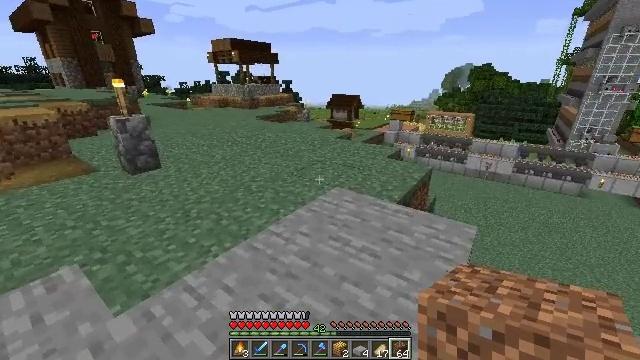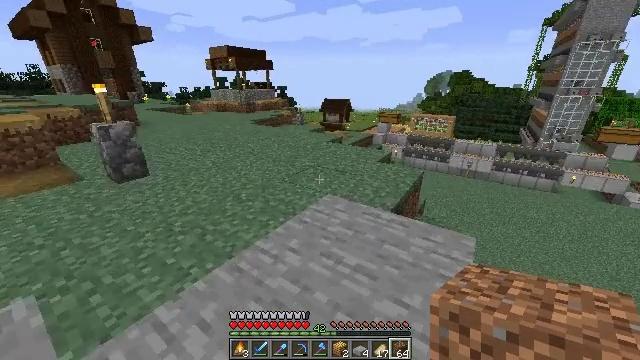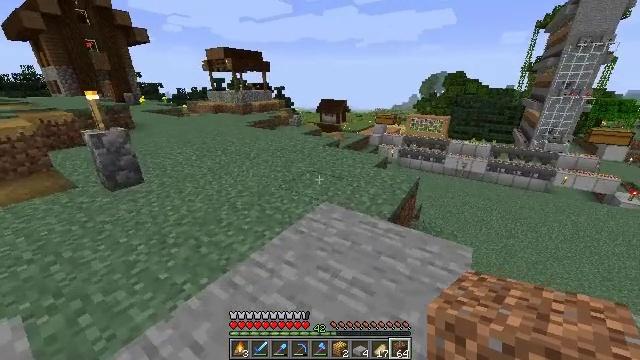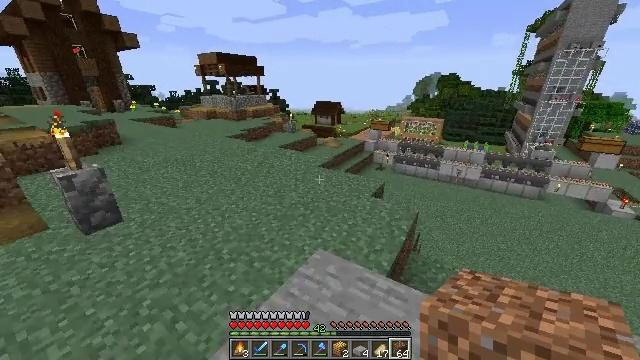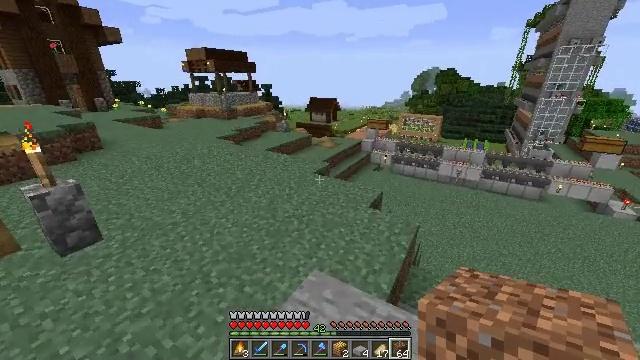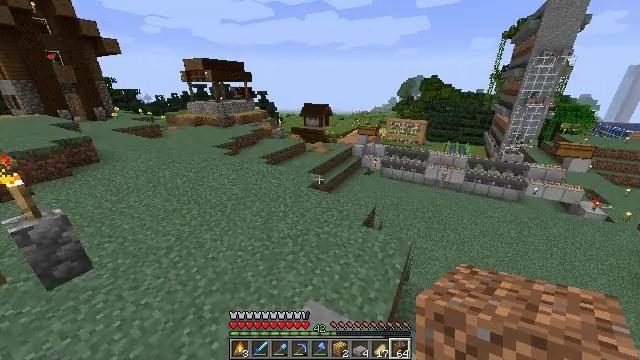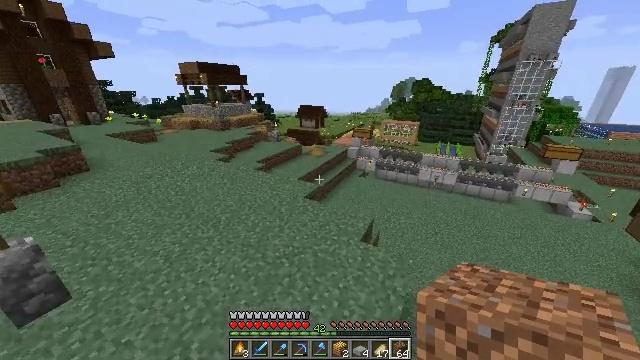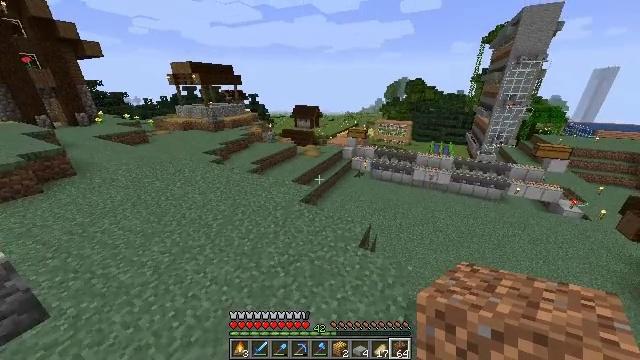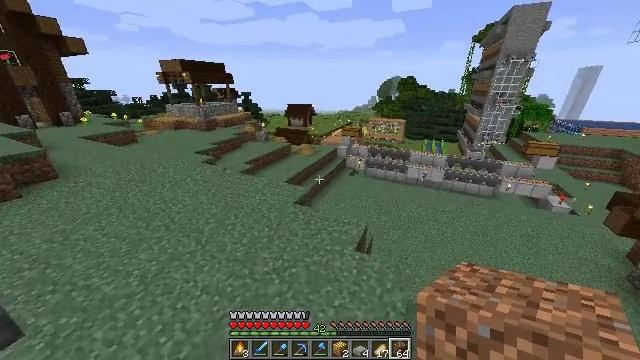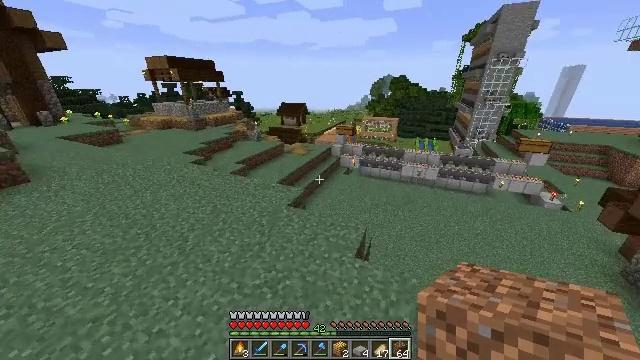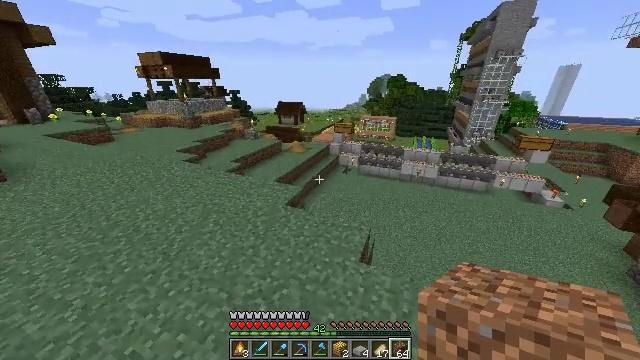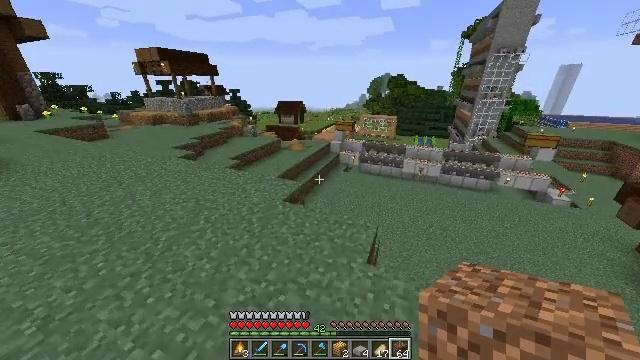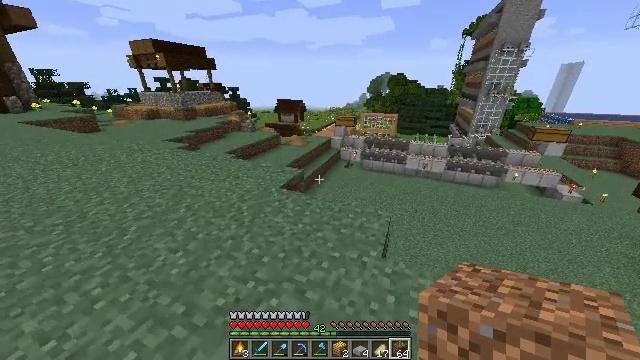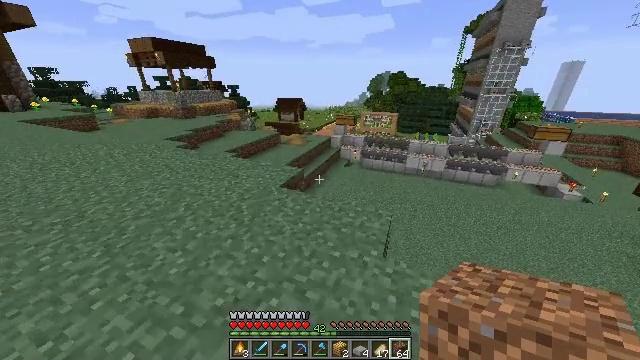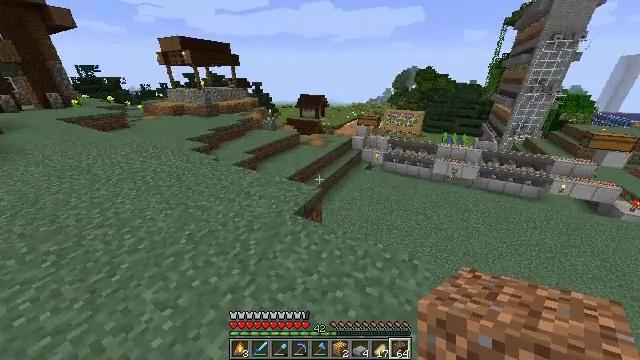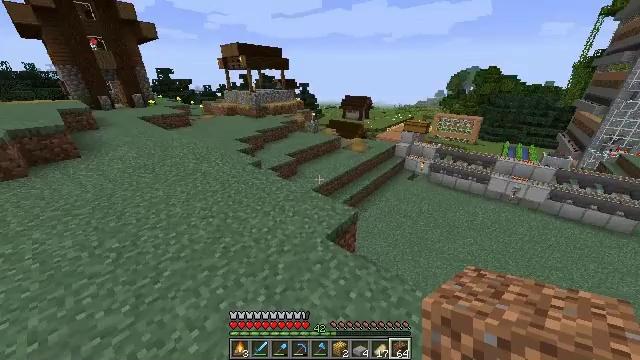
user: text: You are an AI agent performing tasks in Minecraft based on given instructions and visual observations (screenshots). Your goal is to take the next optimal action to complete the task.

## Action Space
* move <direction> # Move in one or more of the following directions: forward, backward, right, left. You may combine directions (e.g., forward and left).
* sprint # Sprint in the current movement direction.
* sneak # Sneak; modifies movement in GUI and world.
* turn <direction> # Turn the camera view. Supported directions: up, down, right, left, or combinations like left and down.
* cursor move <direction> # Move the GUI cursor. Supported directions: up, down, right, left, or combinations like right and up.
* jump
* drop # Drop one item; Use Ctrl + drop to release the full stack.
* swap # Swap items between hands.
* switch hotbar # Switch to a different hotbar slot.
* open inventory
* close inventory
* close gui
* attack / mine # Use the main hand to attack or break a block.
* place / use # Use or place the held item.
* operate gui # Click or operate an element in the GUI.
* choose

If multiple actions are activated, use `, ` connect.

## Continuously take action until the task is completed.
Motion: motion action
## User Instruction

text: Drop a dried kelp.
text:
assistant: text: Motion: move forward, sprint, turn right, jump
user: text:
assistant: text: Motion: move forward, sprint, jump
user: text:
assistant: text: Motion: move forward, sprint, turn right, jump
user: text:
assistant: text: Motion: move forward, sprint, turn right, jump
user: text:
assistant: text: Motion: move forward, turn right, jump
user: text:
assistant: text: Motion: move forward, turn right, jump
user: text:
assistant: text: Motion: move forward, turn right, jump
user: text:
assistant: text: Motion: move forward, turn right, jump
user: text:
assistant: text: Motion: move forward, turn right, jump
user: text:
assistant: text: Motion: move forward, jump
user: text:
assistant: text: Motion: move forward, jump
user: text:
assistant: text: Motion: move forward, jump
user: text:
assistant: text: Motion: move forward, jump
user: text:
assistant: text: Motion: move forward, sprint, turn left, jump
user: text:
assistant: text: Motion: move forward, sprint, turn left, jump
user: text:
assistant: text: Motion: move forward, sprint, turn left, jump
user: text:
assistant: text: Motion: move forward, sprint, turn left, jump
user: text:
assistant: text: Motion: move forward, turn left, jump
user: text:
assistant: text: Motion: move forward, jump
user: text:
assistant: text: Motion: move forward, jump
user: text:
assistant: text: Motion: move forward, jump
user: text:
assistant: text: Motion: move forward, jump
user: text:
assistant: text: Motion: move forward, jump
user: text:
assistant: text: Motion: move forward, jump
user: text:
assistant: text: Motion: move forward, jump
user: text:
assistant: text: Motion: move forward, sprint, turn left, jump
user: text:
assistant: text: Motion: move forward, sprint, turn left, jump
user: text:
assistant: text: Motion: move forward, sprint, turn left, jump
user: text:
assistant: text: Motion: move forward, turn left, jump
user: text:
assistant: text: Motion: move forward, jump